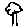
Label: tree